Question: I have a long string, and I've extracted the substrings I wanted. I am looking for a method which uses less lines of code to get my output. I'm after all the sub strings which start with CN=, and removing everything else up-to the semi-colon..
example list output (see picture)

The script I'm currently using is below
'''
import re
import fnmatch
import os
# System call
os.system("")
# Class of different styles
class style():
BLACK = ''
RED = ''
GREEN = ''
YELLOW = ''
BLUE = ''
MAGENTA = ''
CYAN = ''
WHITE = ''
UNDERLINE = ''
RESET = ''
CNString = "CN=User2,OU=blurb,OU=Test,DC=Test,DC=Testal;CN=User4,OU=blurb,OU=Test,DC=Test,DC=Testal;CN=User56,OU=blurb,OU=Test,DC=Test,DC=Testal;CN=User9,OU=blurb,OU=Test,DC=Test,DC=Testal;CN=Jane45 user,OU=blurb,OU=Test,DC=Test,DC=Testal;CN=User-Donna,OU=blurb,OU=Test,DC=Test,DC=Testal;CN=User76 smith,OU=blurb,OU=Test4,DC=Test,DC=Testal;CN=Pink Panther,OU=blurb,OU=Test,DC=Testing,DC=Testal;CN=Testuser78,OU=blurb,OU=Tester,DC=Test,DC=Testal;CN=great Scott,OU=blurb,OU=Test,DC=Test,DC=Local;CN=Leah Human,OU=blurb,OU=Test,DC=Test,DC=Testal;CN=Alan Desai,OU=blurb,OU=Test,DC=Test,DC=Testal;CN=Duff Beer,OU=Groups,OU=Test,DC=Test,DC=Testal;CN=Jane Doe,OU=Users,OU=Test76,DC=Test,DC=Testal;CN=simple user67,OU=Users,OU=Test,DC=Test,DC=Testal;CN=test O'Lord,OU=Users,OU=Test,DC=Concero,DC=Testal"
newstring1 = CNString.replace(';','];')
print(newstring1)
newstring2 = newstring1.replace(',OU=',',[OU=')
print(newstring2)
newstring3 = newstring2.replace(',[OU','],[OU')
print(newstring3)
newstring4 = newstring3.replace('],[OU',',[OU')
print(newstring4)
newstring5 = newstring4.replace('];',']];')
print(newstring5)
endstring = "]]"
newstring6 = newstring5 + endstring
print(newstring6)
newstring7 = re.sub("\[.*?\]","()",newstring6)
print(newstring7)
print(style.YELLOW + "Line Break")
newstring8 = newstring7.replace(',()]','')
print(style.RESET + newstring8)
newstring9 = newstring8.split(';')
for cnname in newstring9:
print(style.GREEN + cnname)
'''
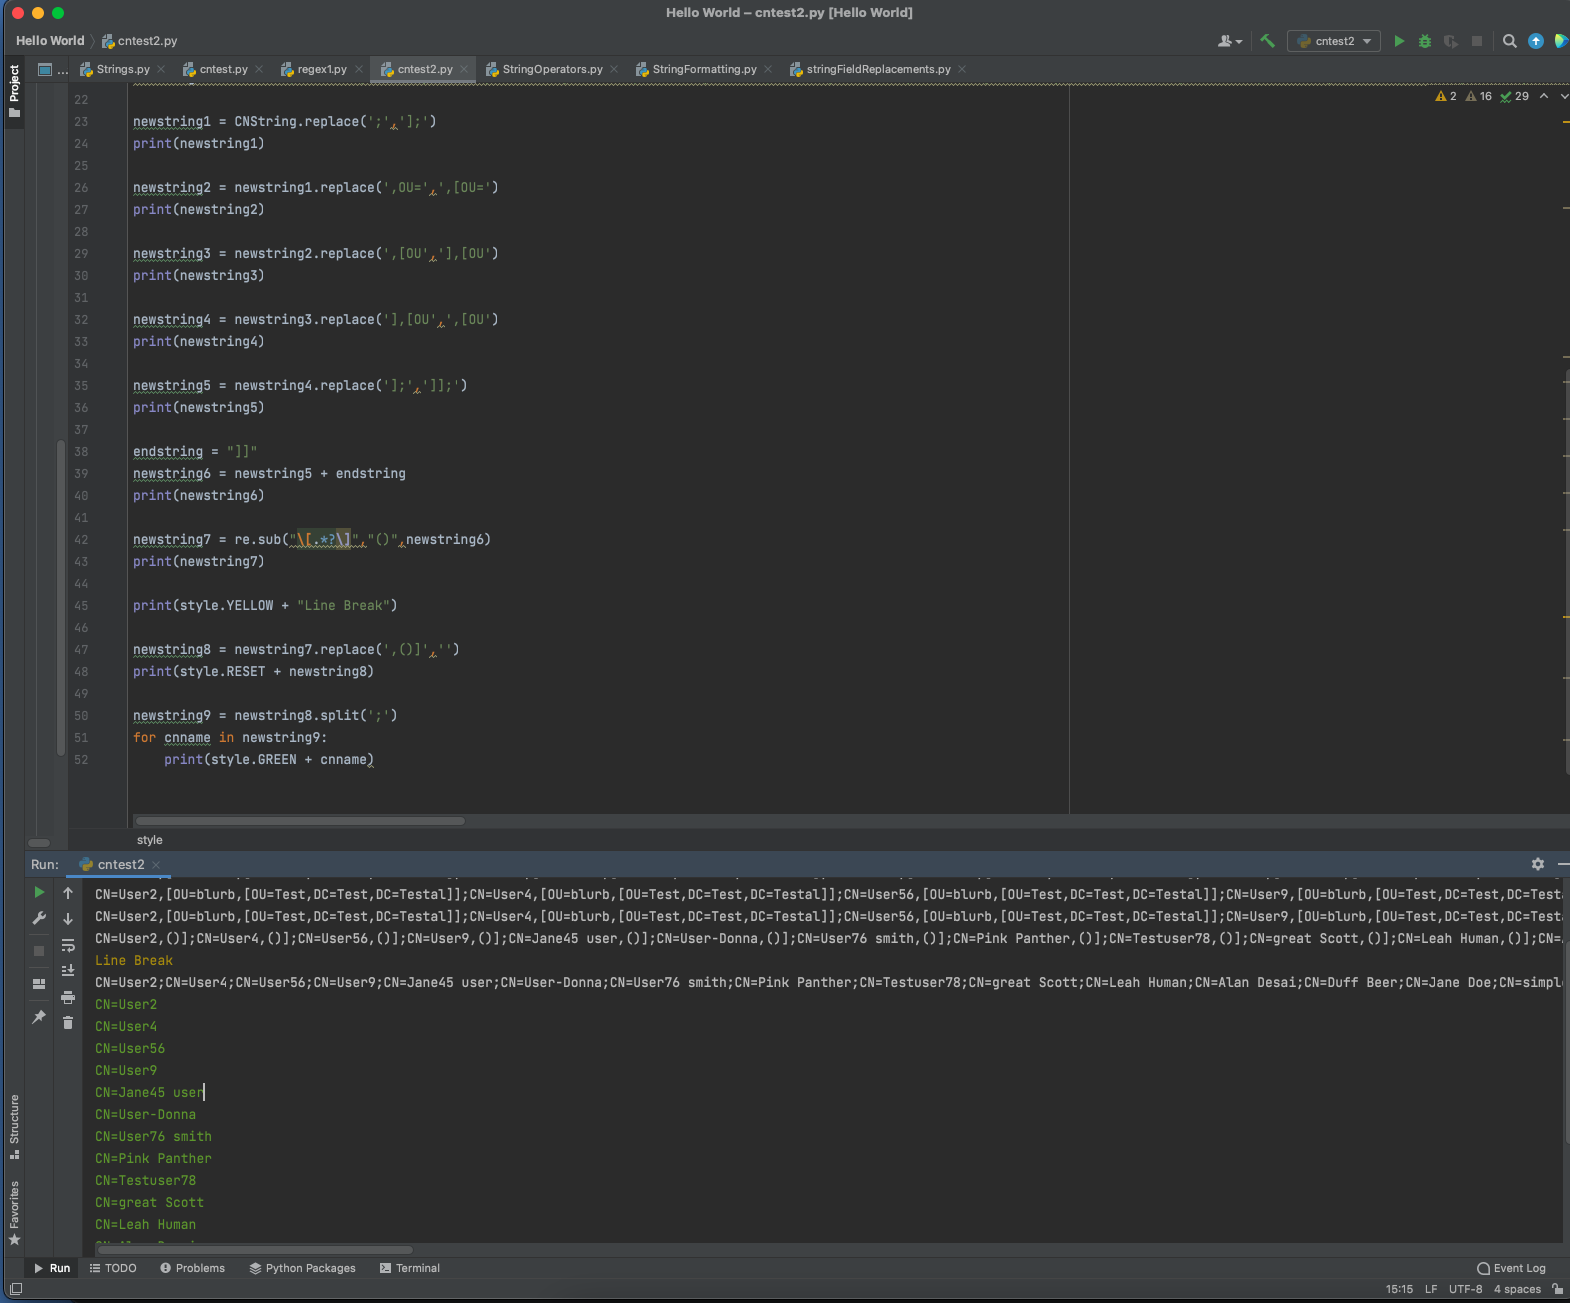
Answer: Not sure why your code is juggling with those square brackets. Wouldn't this do it?
'''
names = re.findall(r"CN=[^,;]*", CNString)
'''